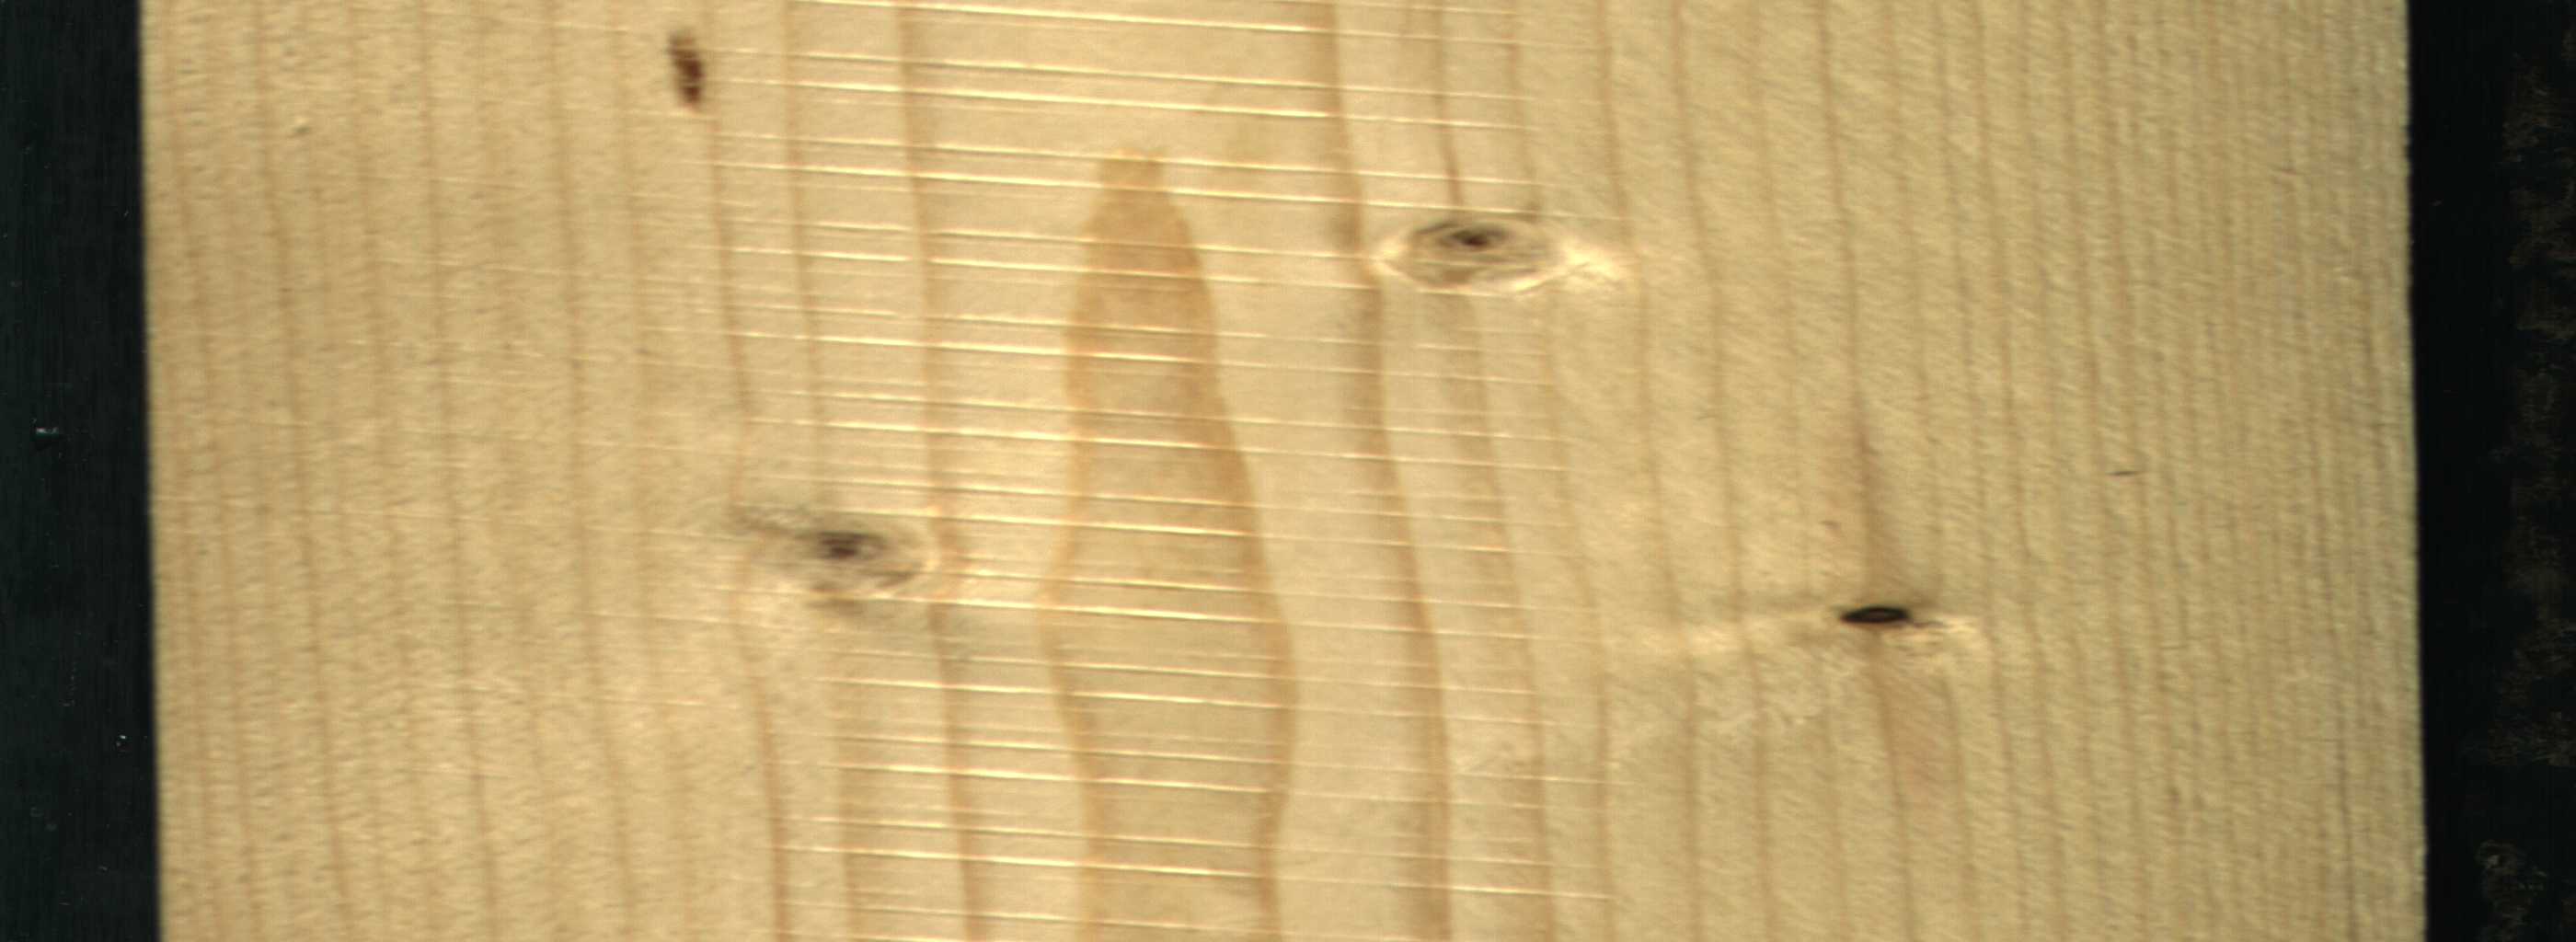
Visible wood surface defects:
resin
Dead_Knot
Live_Knot
Live_Knot